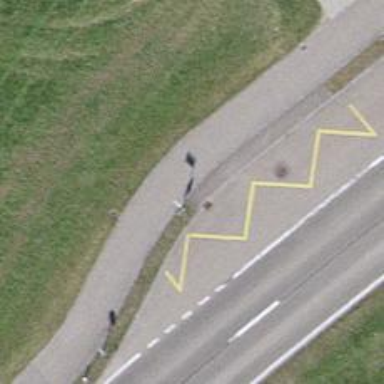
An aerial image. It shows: Bus stop with platform for public transport.